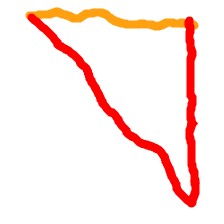
Shape: triangle